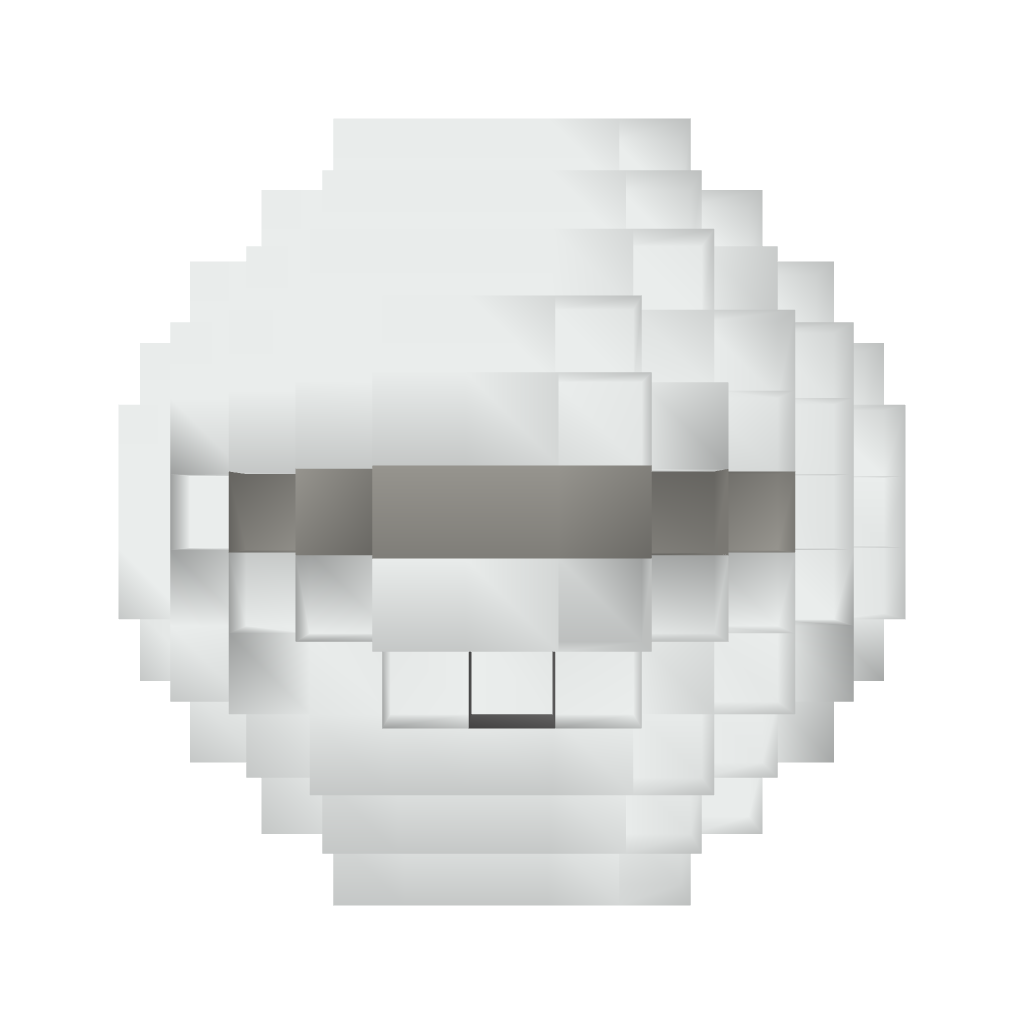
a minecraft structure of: The LOLwut XL armed airship.